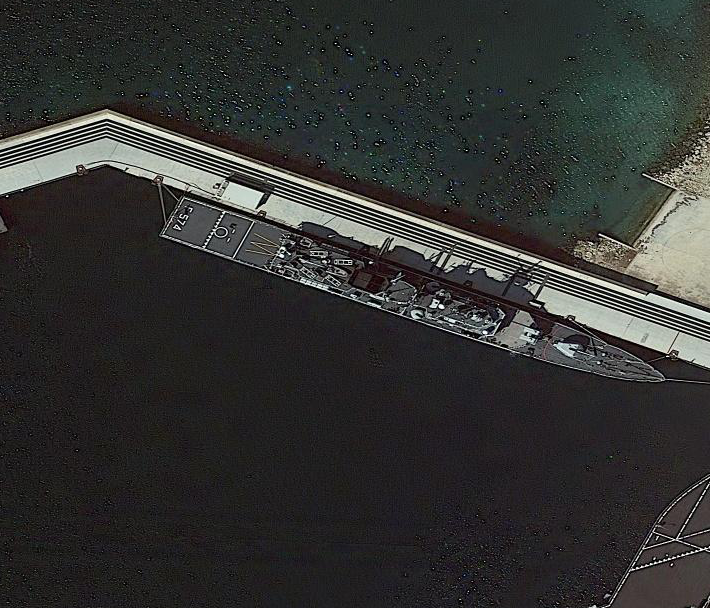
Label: Maestrale-class_frigate